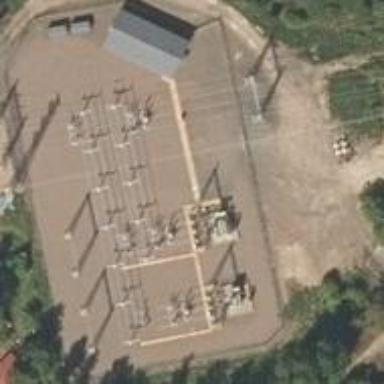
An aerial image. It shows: Distribution-level power substation.